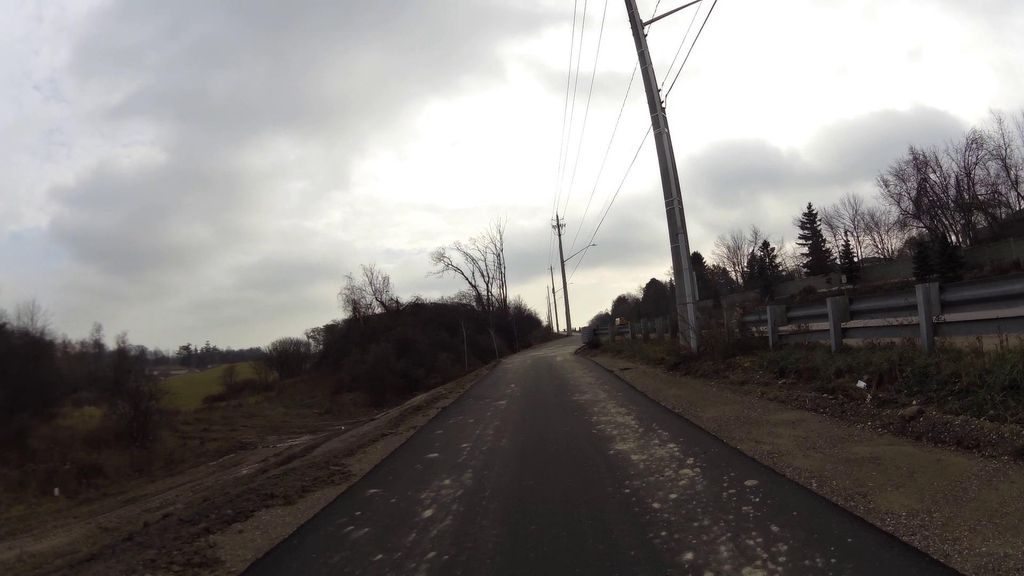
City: kitchener-waterloo